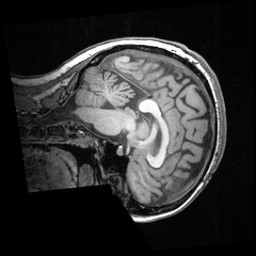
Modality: T1w
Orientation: sagittal
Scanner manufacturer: ge
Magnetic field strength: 3 T
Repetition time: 0.008572 s
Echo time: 0.003384 s